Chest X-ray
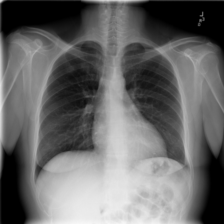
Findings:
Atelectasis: negative
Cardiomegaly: negative
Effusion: negative
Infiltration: negative
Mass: negative
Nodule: negative
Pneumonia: negative
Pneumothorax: negative
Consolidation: negative
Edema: negative
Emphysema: negative
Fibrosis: negative
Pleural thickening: negative
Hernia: negative